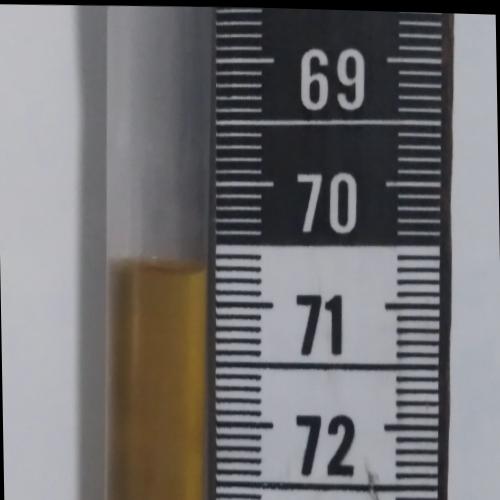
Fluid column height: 70.7 cm